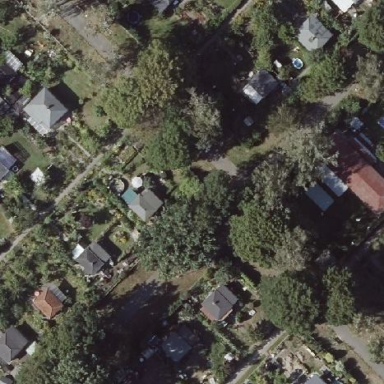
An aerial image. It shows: Plot within allotments.